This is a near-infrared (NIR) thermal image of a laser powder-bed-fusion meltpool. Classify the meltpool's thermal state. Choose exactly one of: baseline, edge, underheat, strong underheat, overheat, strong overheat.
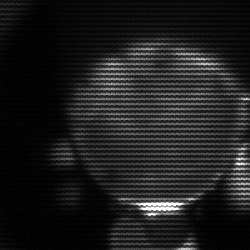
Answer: edge